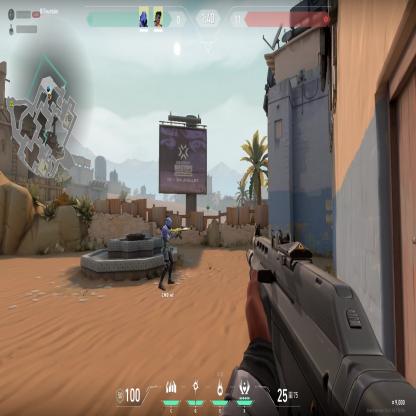
Label: teammate